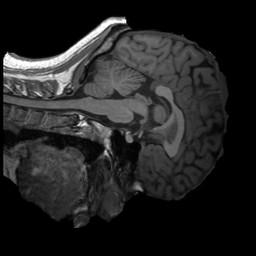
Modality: T1w
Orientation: sagittal
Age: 22
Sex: female
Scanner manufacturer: siemens
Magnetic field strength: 3 T
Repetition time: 2.3 s
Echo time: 0.00232 s